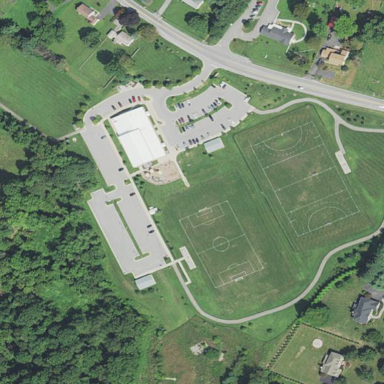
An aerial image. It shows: Soccer pitch for outdoor sports and leisure activities.